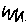
Label: zigzag